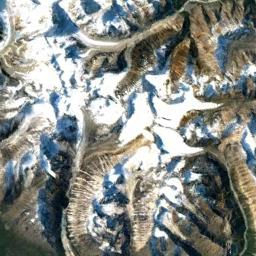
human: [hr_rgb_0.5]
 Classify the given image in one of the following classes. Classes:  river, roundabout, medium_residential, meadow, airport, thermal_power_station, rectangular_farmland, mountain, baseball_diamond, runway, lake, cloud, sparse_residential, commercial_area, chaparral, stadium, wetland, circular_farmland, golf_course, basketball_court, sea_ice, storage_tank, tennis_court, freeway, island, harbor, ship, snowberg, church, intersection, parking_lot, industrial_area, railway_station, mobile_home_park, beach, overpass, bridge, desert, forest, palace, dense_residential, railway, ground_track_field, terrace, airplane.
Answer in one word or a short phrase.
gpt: snowberg